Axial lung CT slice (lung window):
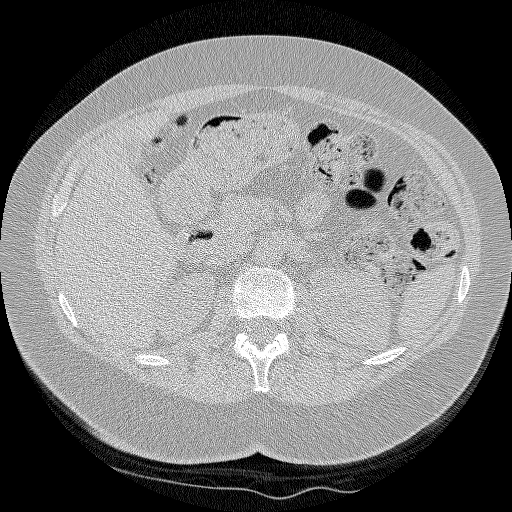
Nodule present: no